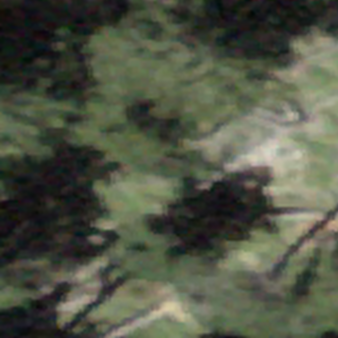
Label: other